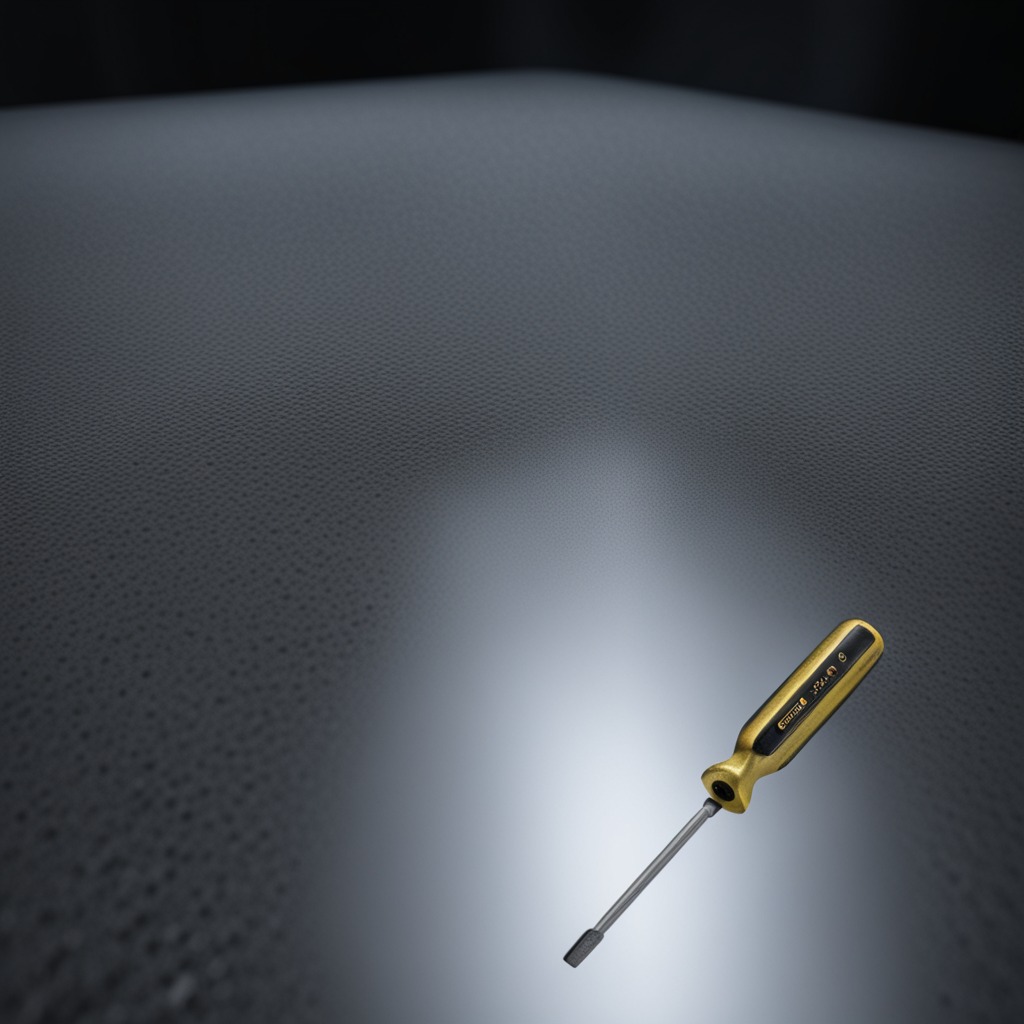
A screwdriver is lying on the clean granite table inside a workshop at night.